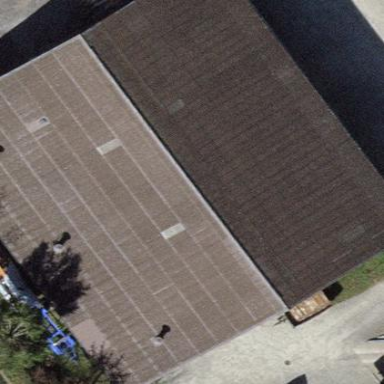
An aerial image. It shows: Industrial building with gabled roof.